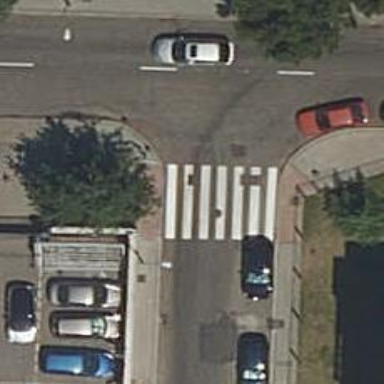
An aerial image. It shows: Uncontrolled crossing on the road.